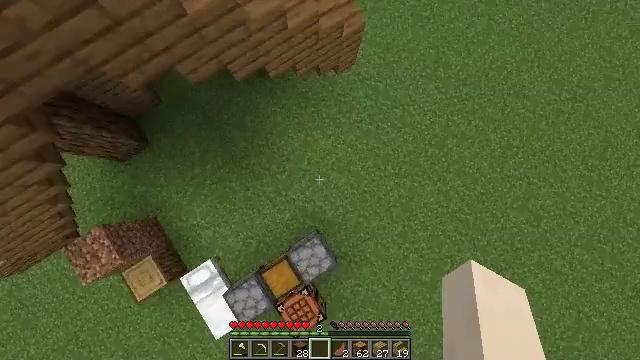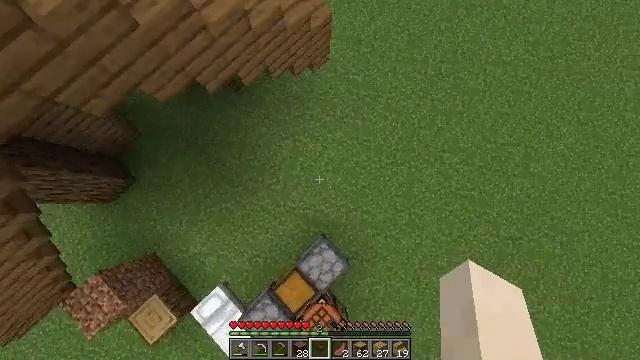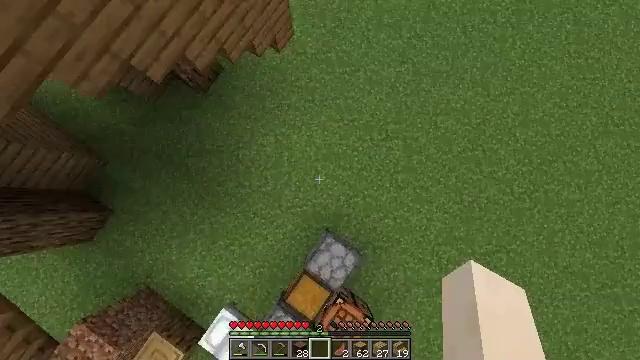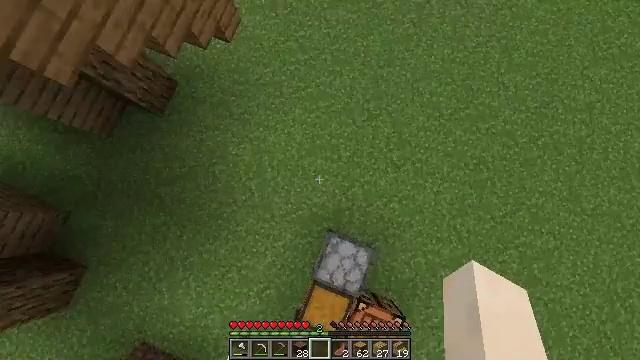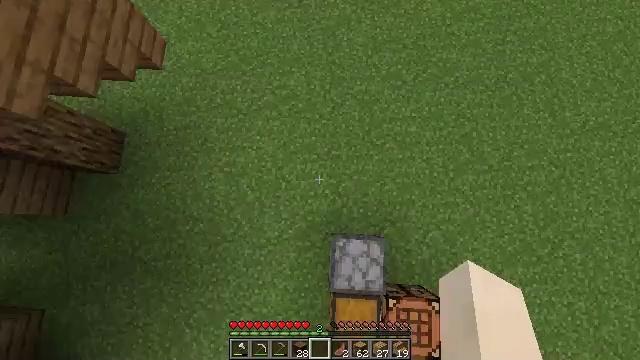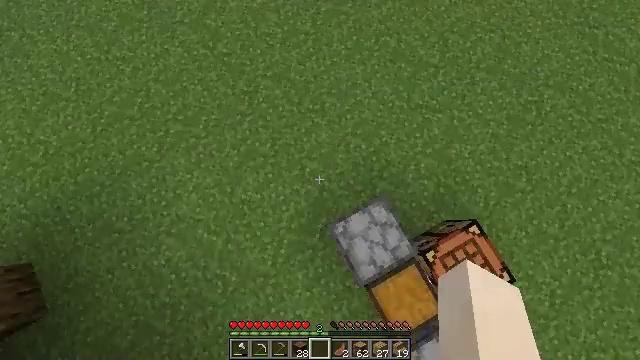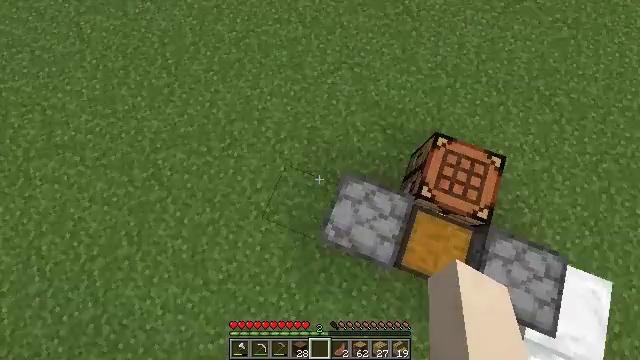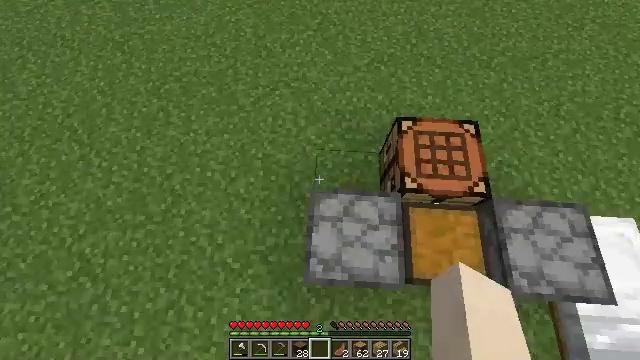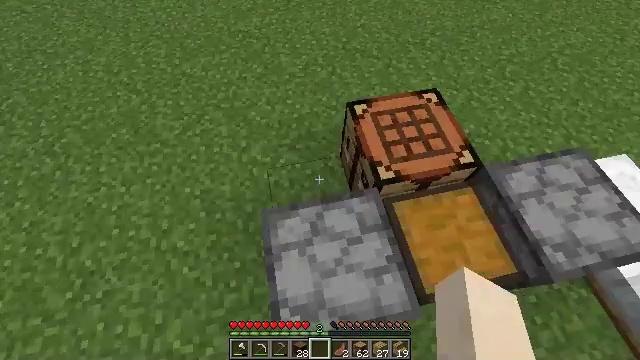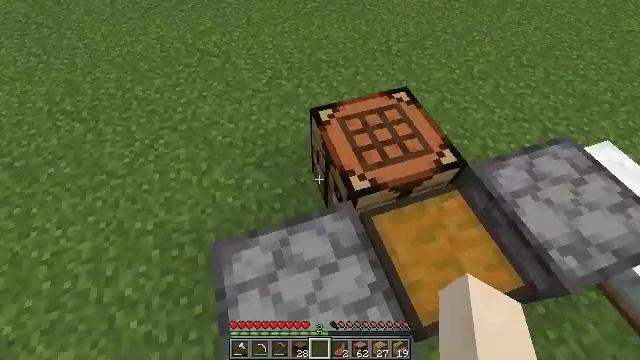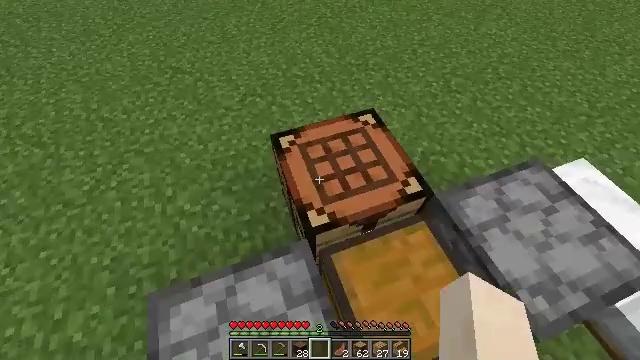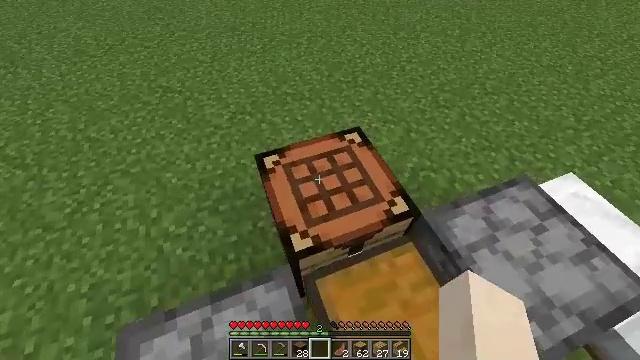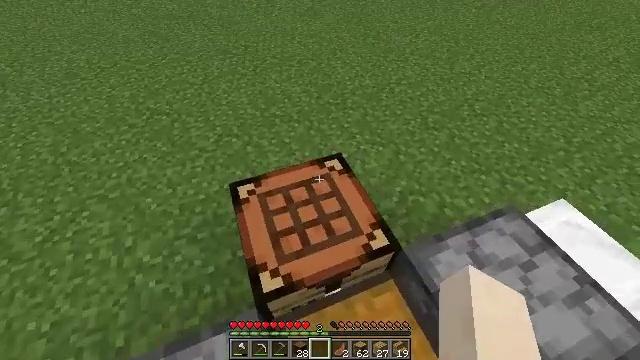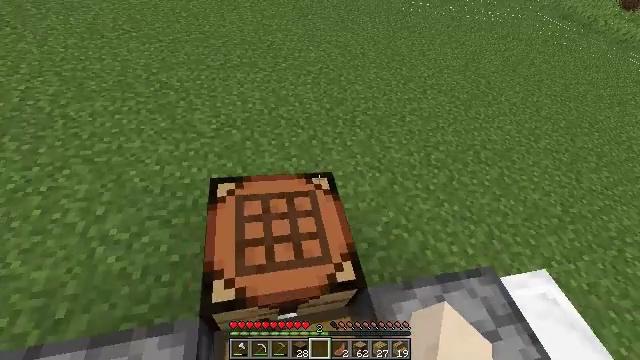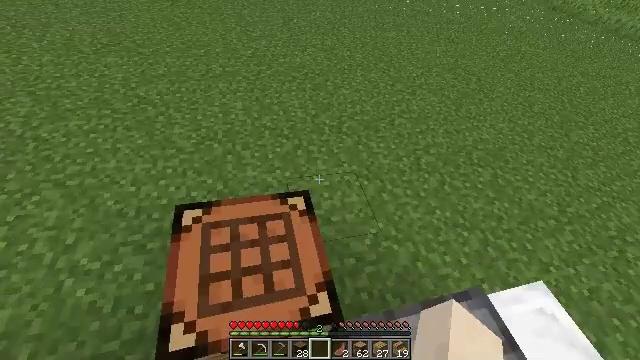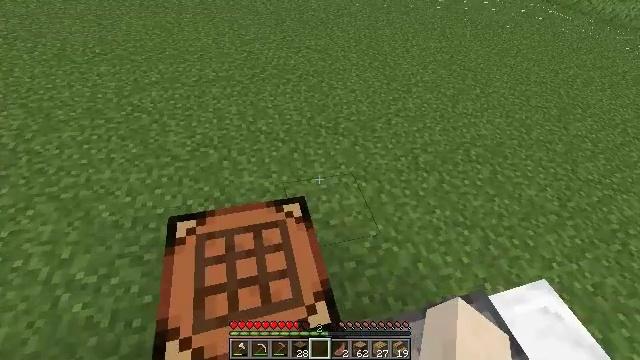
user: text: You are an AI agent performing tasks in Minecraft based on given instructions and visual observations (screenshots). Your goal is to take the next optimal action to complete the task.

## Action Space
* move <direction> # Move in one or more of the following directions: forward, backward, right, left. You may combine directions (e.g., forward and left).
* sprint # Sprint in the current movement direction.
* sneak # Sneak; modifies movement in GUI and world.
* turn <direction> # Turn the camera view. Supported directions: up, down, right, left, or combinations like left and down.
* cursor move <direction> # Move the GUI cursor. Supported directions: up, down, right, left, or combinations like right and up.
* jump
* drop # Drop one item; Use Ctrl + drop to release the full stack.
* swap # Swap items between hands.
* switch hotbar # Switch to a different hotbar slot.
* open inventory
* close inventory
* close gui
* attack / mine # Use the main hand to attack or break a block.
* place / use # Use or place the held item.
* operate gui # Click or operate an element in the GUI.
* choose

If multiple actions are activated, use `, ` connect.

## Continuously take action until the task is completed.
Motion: motion action
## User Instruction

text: Craft some spruce stairs.
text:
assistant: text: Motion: move back and move left, turn right and up
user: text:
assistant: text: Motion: move back and move left, turn right
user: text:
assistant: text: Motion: move back and move left, turn right and up
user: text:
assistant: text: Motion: move back, turn right and up
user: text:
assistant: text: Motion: move back and move right, turn right
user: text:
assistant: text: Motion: move back and move right, turn right and up
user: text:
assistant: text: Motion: move back and move right, turn right and up
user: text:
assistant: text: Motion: move right, turn right and up
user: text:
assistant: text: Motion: move forward and move right, turn right and up
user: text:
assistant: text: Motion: move forward and move right, turn right and up
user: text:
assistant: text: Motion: move forward and move right, turn right and up
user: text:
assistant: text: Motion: move forward and move right, turn up
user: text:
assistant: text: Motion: move forward and move right, turn up
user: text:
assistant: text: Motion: move forward and move right
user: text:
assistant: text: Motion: move forward and move right
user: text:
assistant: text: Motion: move forward, turn left and down
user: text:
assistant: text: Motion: move forward, turn left and down
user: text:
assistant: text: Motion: move forward, turn left and down
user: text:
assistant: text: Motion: turn left and down
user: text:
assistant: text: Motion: turn left and up
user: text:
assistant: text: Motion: turn left and up
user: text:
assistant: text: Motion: turn left
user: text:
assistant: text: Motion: turn left and down, use / place
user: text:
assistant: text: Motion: turn left and down, use / place
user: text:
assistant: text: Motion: turn left and down, use / place
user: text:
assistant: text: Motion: use / place
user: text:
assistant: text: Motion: no_op
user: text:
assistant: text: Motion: open gui
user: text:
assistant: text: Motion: no_op
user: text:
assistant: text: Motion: cursor move right